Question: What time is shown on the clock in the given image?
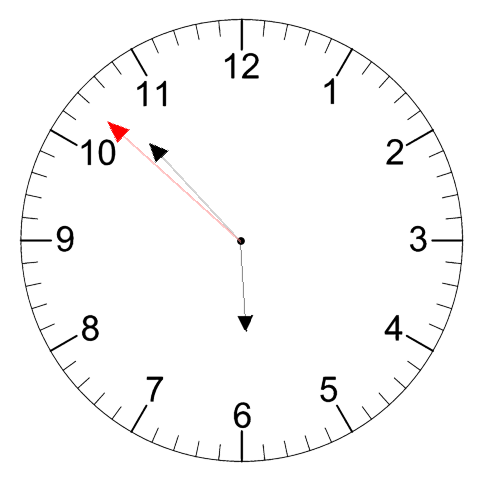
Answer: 05:52:52